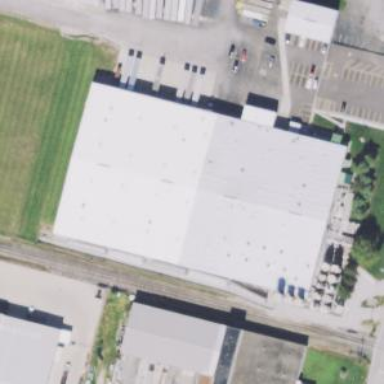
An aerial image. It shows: Warehouse.